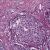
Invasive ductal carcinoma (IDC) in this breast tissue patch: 0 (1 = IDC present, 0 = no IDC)